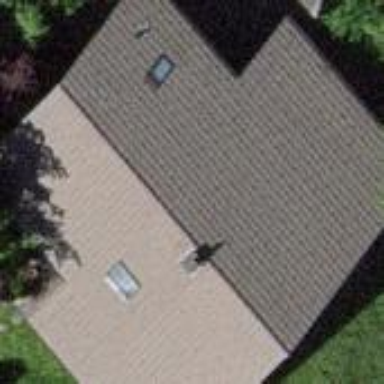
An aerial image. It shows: Simple house.